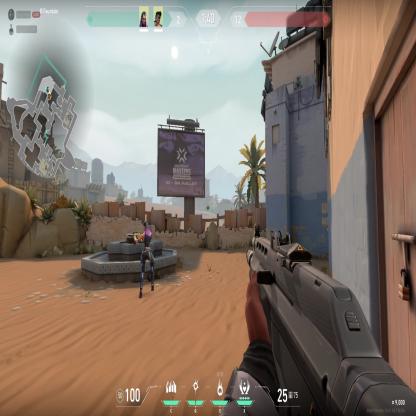
Label: teammate